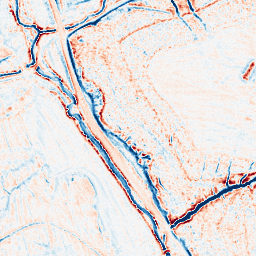
Category: classical
Decomposition family: gaussian_anisotropic
Decomposition parameters: sigma_x: 2
sigma_y: 2
Upsampling method: sinc_hamming
Upsampling parameters: scale: 2
kernel_size: 4
Upsampling scale: 2